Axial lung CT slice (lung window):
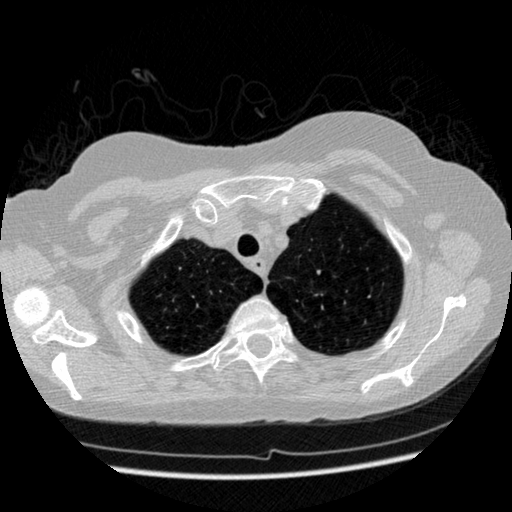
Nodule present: no